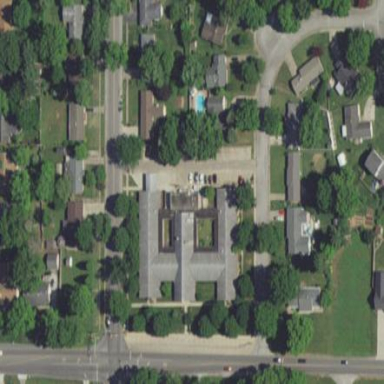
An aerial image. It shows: Nursing home building.